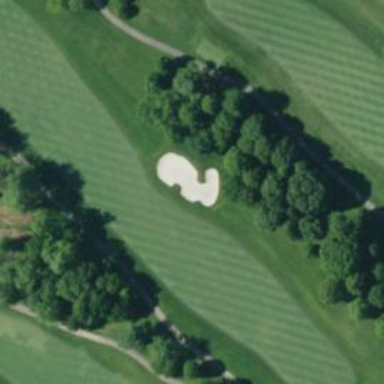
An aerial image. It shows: Golf hole.